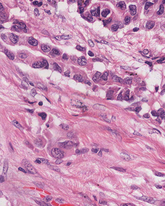
Tumor epithelial tissue: yes
Tumor-associated stroma tissue: yes
Normal tissue: no